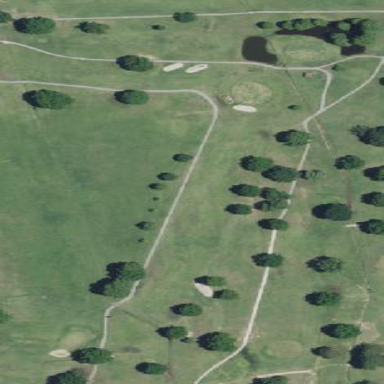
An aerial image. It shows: Golf course surrounded by greenery.